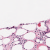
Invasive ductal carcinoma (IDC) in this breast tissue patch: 0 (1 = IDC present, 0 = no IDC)